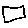
Label: square